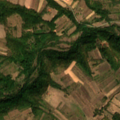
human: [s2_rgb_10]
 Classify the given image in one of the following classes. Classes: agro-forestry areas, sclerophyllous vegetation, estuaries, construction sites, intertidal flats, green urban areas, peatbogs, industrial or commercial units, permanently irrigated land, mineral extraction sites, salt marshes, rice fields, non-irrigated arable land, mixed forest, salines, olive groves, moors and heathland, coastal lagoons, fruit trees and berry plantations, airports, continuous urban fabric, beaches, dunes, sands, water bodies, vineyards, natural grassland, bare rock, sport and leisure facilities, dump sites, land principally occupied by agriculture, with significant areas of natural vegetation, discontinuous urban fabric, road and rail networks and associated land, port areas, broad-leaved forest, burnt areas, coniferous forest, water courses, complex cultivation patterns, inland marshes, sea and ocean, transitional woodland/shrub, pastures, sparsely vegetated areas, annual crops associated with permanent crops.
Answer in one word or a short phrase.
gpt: complex cultivation patterns, land principally occupied by agriculture, with significant areas of natural vegetation, broad-leaved forest